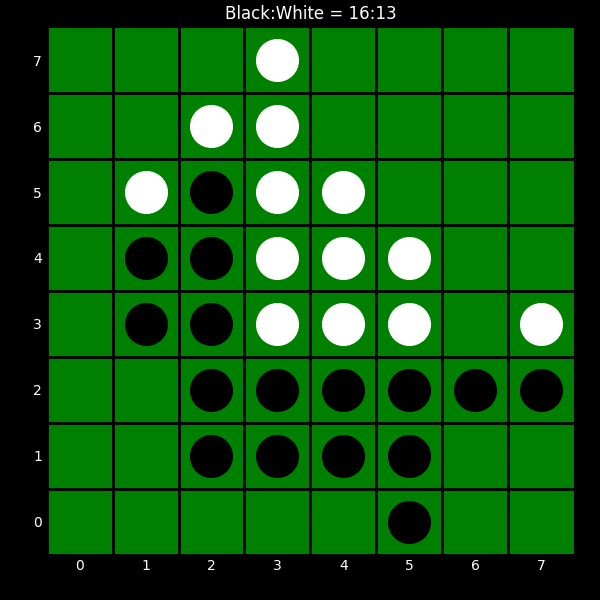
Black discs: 16
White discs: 13